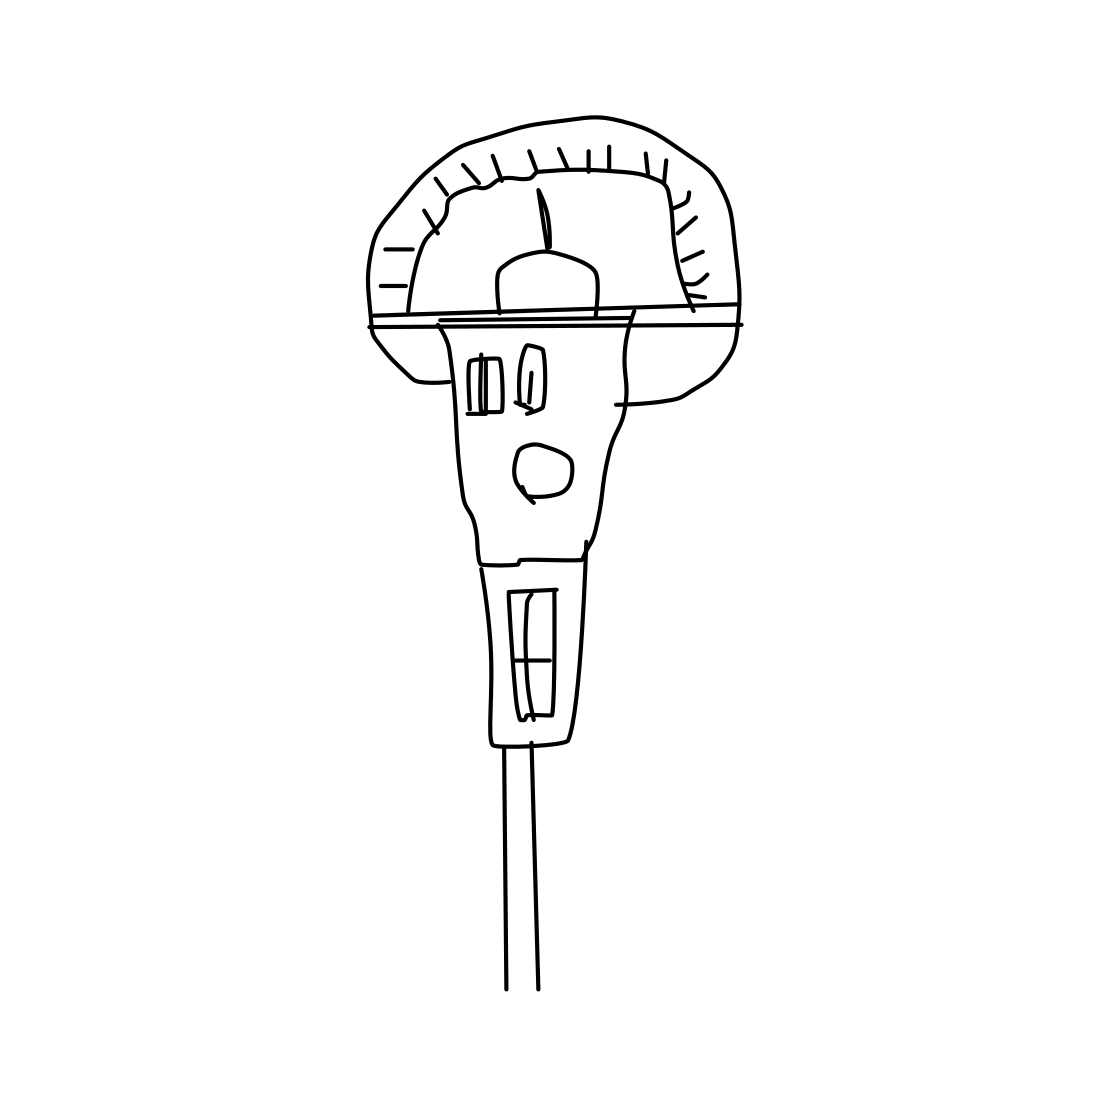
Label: parking meter